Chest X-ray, AP view. Patient: 45 years old, sex M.
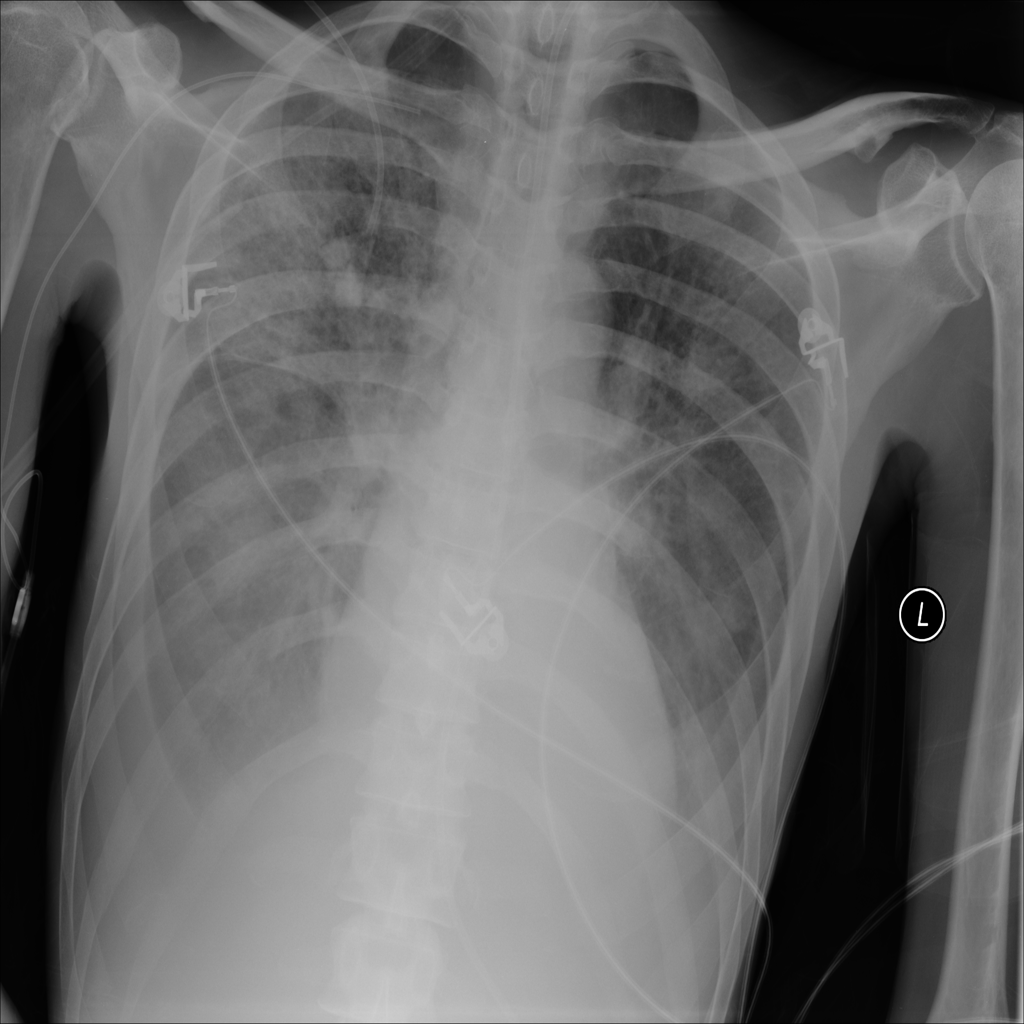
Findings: Effusion, Infiltration